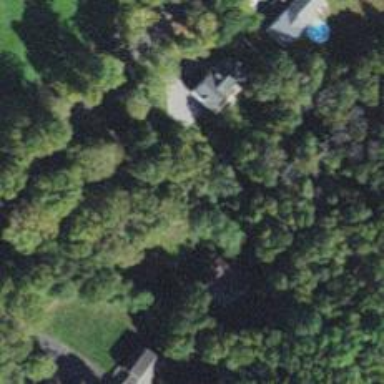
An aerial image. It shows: Residential driveway.